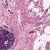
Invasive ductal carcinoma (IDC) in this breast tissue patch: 0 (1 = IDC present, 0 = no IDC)